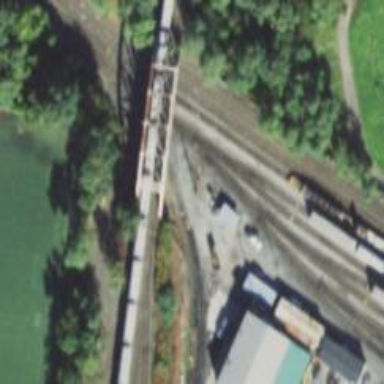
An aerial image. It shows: Bridge over railway line.